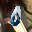
Label: 0